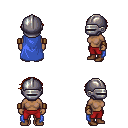
a pixel art fantasy rpg character, female body template, human, dark skin, blue cape, red pants, brunette short bangs hairstyle, metal helm, leather bracers, brown shoes, four views (front, back, left, right), 2x2 character sprite sheet, small pixel art, hard edges, no anti-aliasing